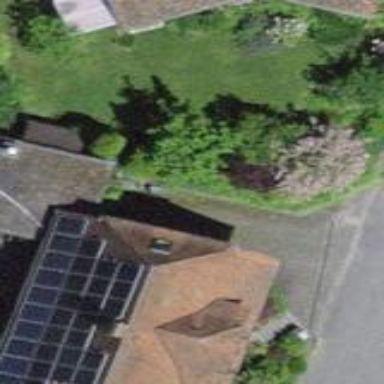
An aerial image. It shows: Hipped roof on residential building.